Interaction volume radius: 5 \u00c5
Interaction volume height: 30 \u00c5
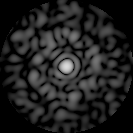
Disorder parameter: 0.8304